Field crop: maize
Growth stage: 2
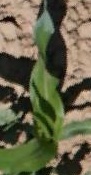
Species: maize